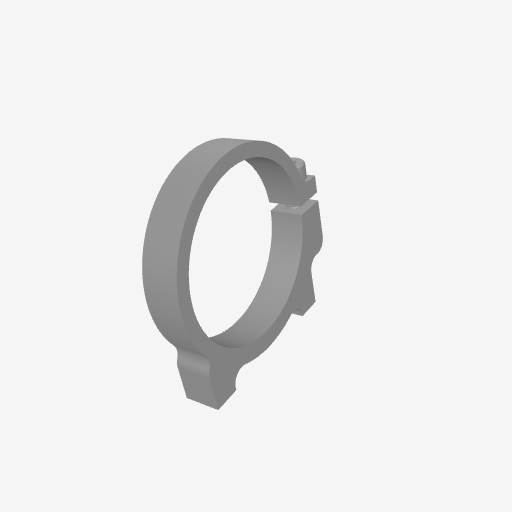
Part: Side1Post2ClampingMount37ID